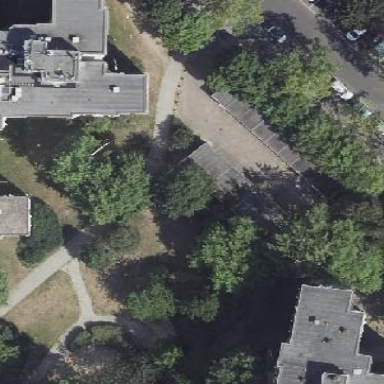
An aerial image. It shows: Group of garages.